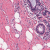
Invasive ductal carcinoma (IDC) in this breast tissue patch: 0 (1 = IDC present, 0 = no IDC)